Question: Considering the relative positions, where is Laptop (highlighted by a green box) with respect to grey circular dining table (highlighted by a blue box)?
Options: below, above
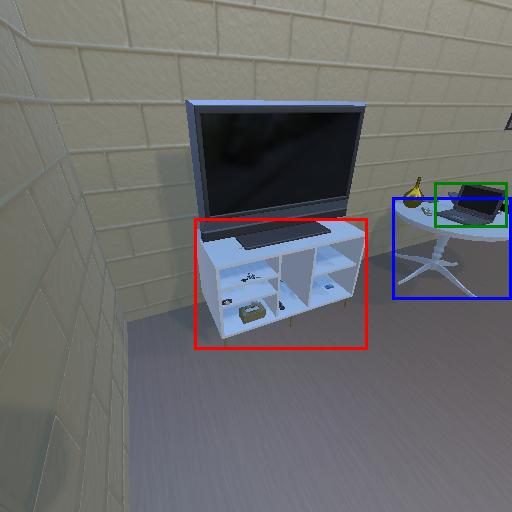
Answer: below